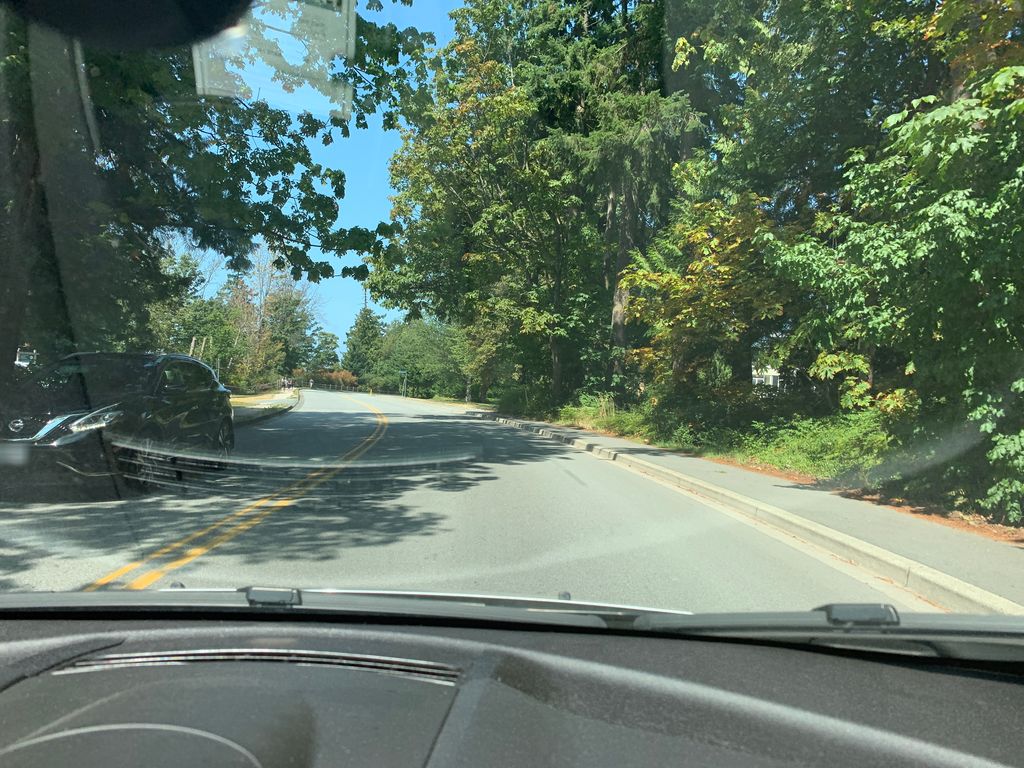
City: vancouver